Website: apple
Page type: payment
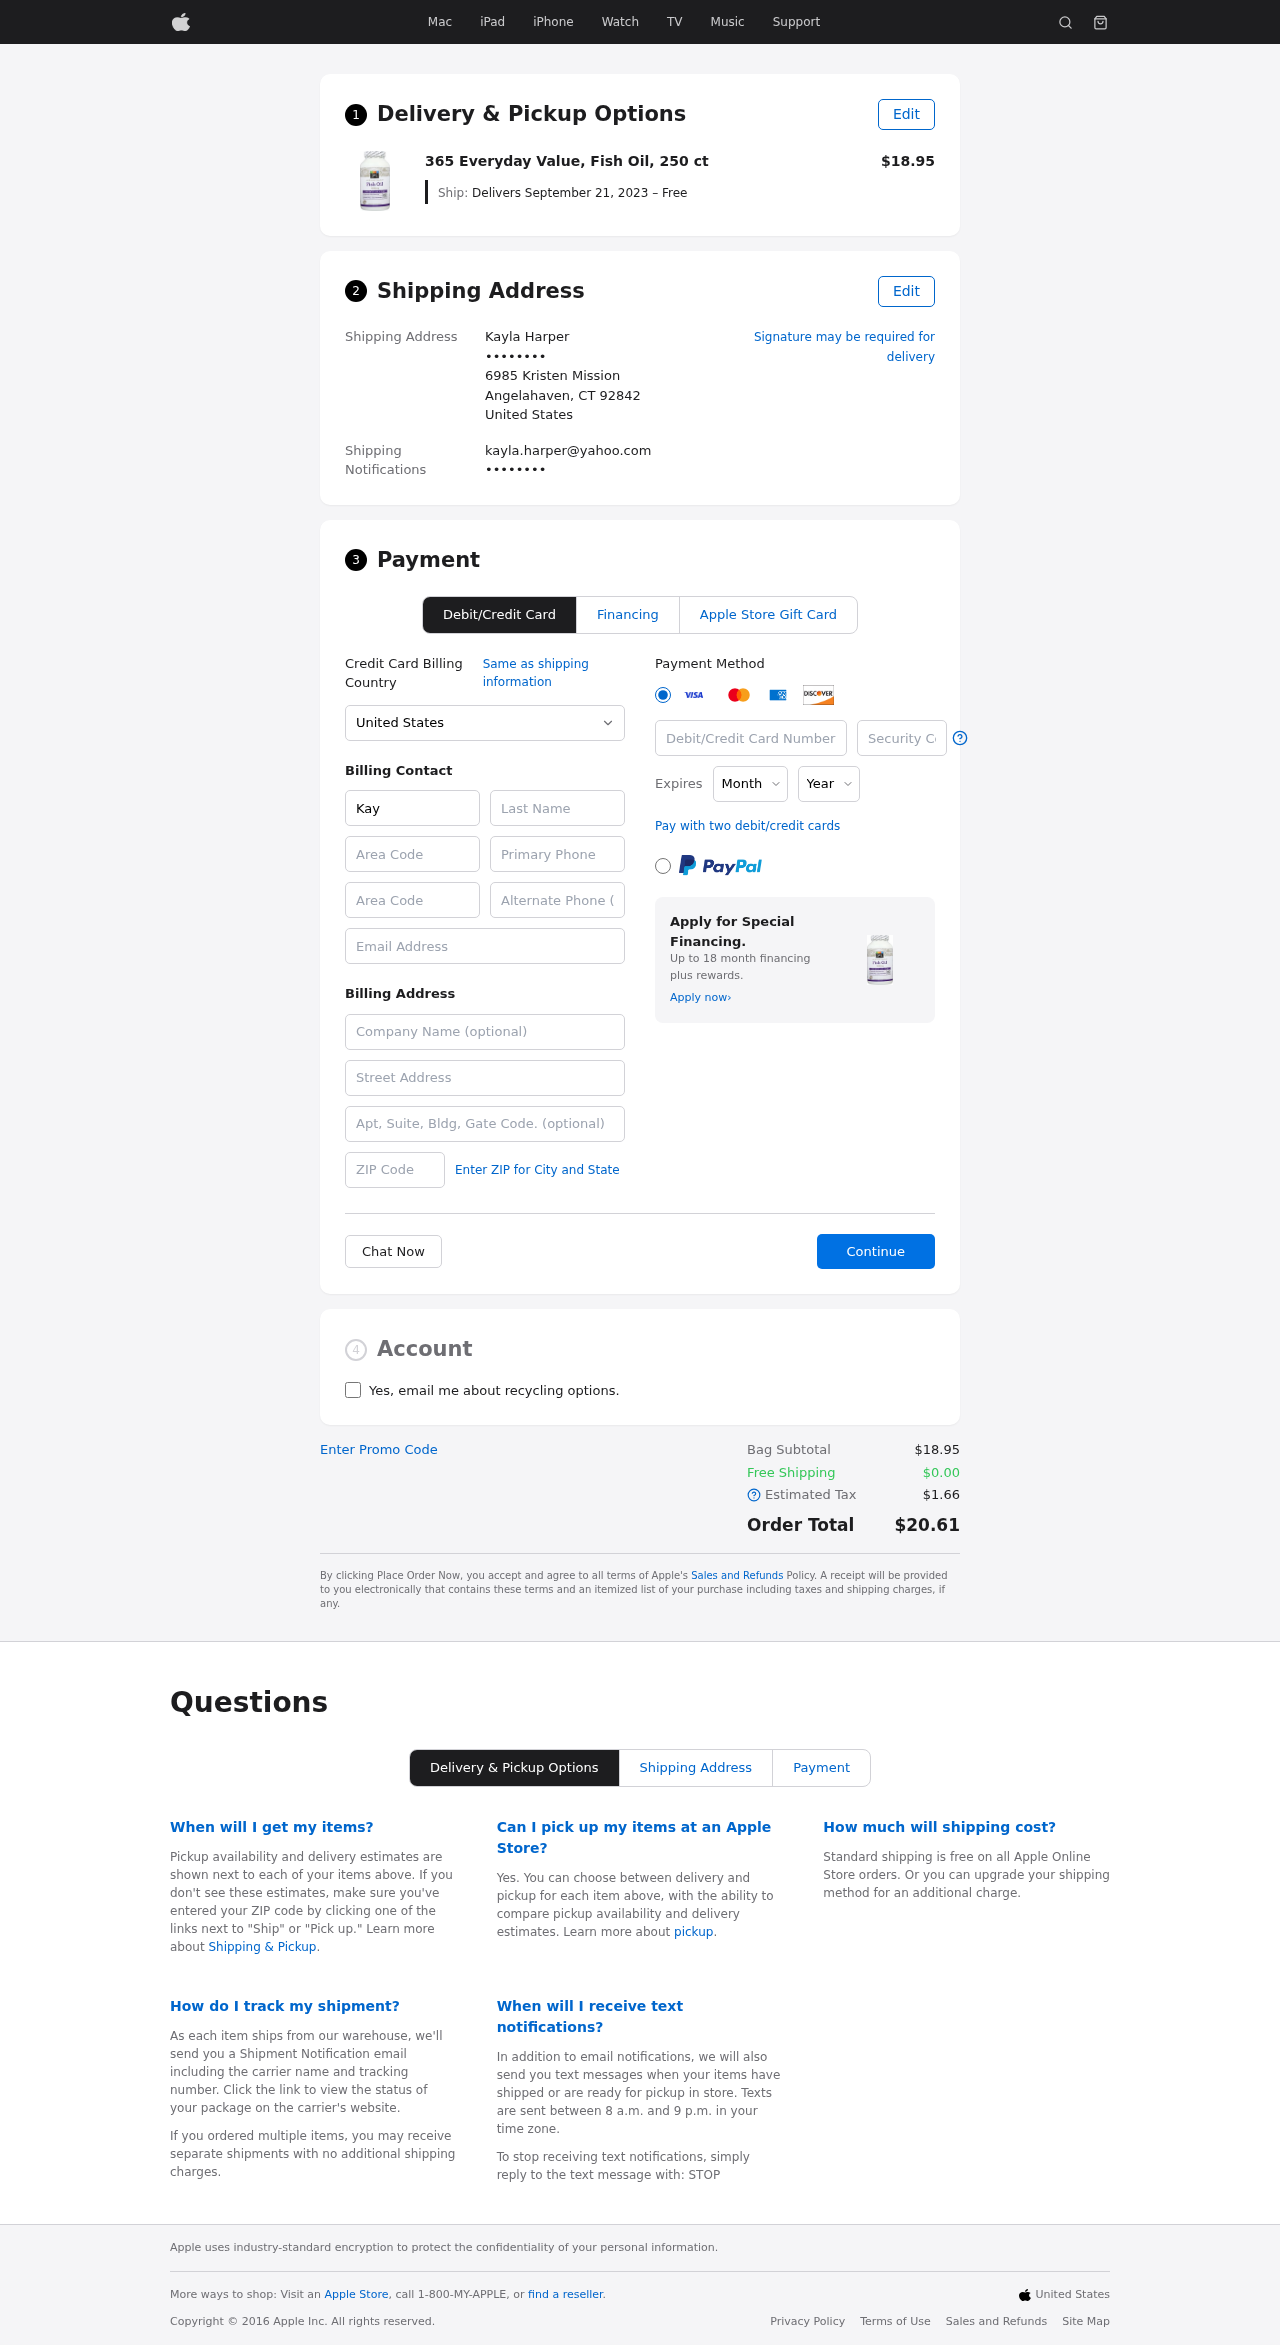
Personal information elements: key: PII_CARD_CVV
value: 960
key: PII_CARD_EXPIRY_MONTH
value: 06
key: PII_CARD_EXPIRY_YEAR
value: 29
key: PII_CARD_NUMBER
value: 6011 2750 5722 9744
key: PII_CITY_STATE_ZIP
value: Angelahaven, CT 92842
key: PII_COUNTRY
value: United States
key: PII_EMAIL
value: kayla.harper@yahoo.com
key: PII_EMAIL2
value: kayla.harper@yahoo.com
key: PII_FIRSTNAME
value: Kayla
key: PII_FULLNAME
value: Kayla Harper
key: PII_LASTNAME
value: Harper
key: PII_PHONE3
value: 2339876383
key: PII_PHONE_ALT
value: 9545176799
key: PII_PHONE_ALT_AREA
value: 954
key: PII_PHONE_AREA
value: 233
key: PII_SECURITY_CODE
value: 93QX
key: PII_STREET
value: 6985 Kristen Mission
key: PII_PHONE
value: ••••••••
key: PII_PHONE2
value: ••••••••
Product elements: key: PRODUCT1_NAME
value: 365 Everyday Value, Fish Oil, 250 ct
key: PRODUCT1_PRICE
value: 18.95
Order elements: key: ORDER_DELIVERY_DATE
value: Delivers September 21, 2023 – Free
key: ORDER_SUBTOTAL
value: $18.95
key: ORDER_SHIPPING_COST
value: $0.00
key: ORDER_TAX
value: $1.66
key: ORDER_TOTAL
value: $20.61